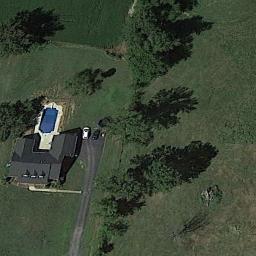
Label: residential